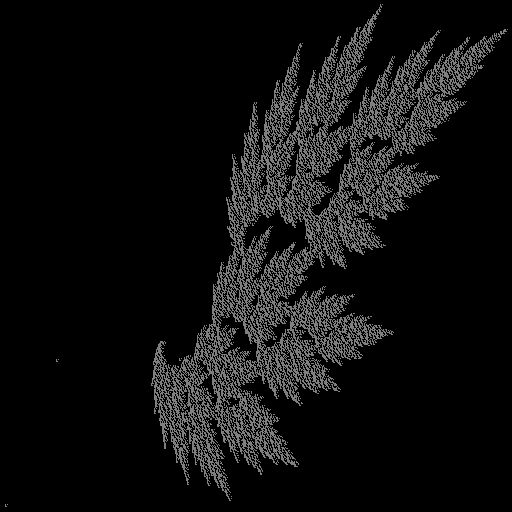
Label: cedarleaf